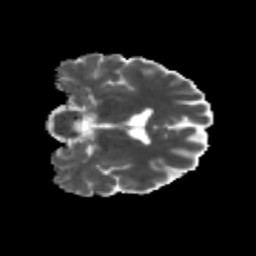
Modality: MD
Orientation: coronal
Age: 29
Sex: male
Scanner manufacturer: siemens
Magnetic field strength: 3 T
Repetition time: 3.5 s
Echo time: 0.113 s